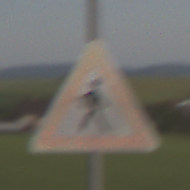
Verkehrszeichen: FussgaengerLinks
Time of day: SunriseSunset
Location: Outdoor (Nature)
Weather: Clear
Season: NotSpecified
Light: Natural